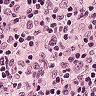
Metastatic tissue present: no